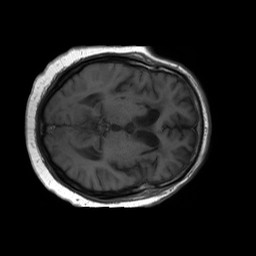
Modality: T1w
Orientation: axial
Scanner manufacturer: philips
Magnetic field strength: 1.5 T
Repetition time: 0.375 s
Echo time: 0.011 s